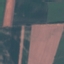
Label: AnnualCrop